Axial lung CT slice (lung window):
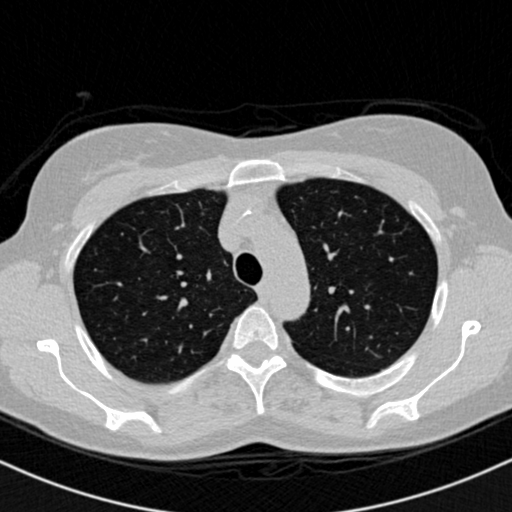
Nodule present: no